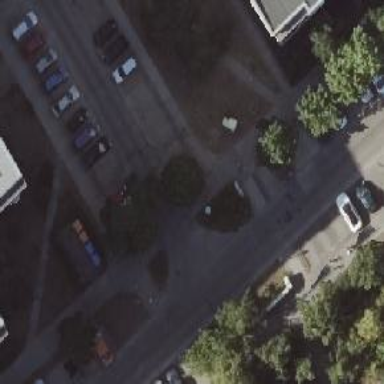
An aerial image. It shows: Unmarked crossing on the road.